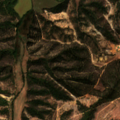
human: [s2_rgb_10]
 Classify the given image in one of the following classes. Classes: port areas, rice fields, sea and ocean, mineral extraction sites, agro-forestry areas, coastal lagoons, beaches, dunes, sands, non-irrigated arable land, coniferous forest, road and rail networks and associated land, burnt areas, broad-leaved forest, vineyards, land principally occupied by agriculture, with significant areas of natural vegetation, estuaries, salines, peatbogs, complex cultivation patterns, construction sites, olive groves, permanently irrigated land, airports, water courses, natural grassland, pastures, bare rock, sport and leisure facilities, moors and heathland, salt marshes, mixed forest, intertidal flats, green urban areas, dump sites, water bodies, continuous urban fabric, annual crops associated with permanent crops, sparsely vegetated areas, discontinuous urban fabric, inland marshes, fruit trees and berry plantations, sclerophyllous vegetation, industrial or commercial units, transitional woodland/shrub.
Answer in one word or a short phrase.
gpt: permanently irrigated land, pastures, land principally occupied by agriculture, with significant areas of natural vegetation, broad-leaved forest